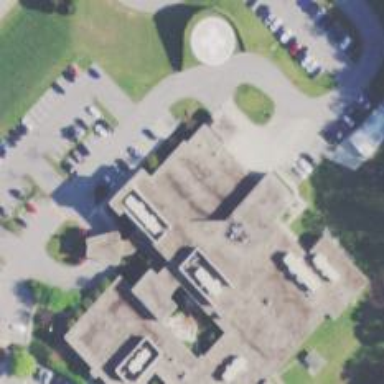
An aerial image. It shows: Hospital building.